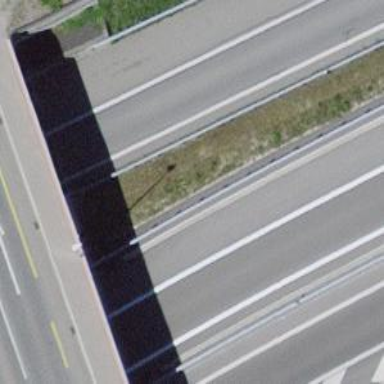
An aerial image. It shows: Guard rail as barrier.